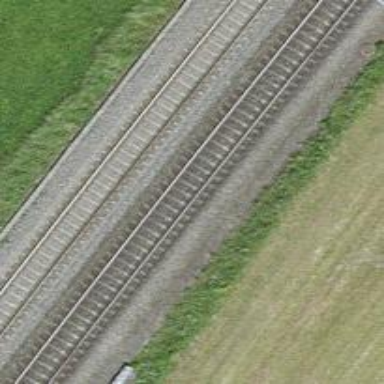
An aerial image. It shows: Single railway track with electrification through contact line.